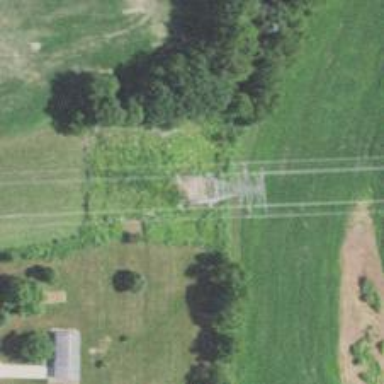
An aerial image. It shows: Lattice structure tower.